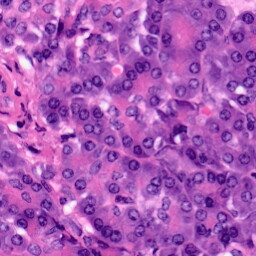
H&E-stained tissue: Pancreatic